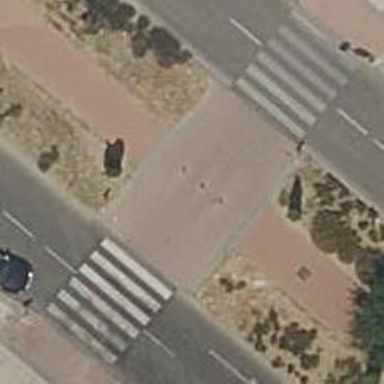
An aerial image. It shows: Zebra crossing on footway.